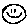
Label: smiley face